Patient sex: M
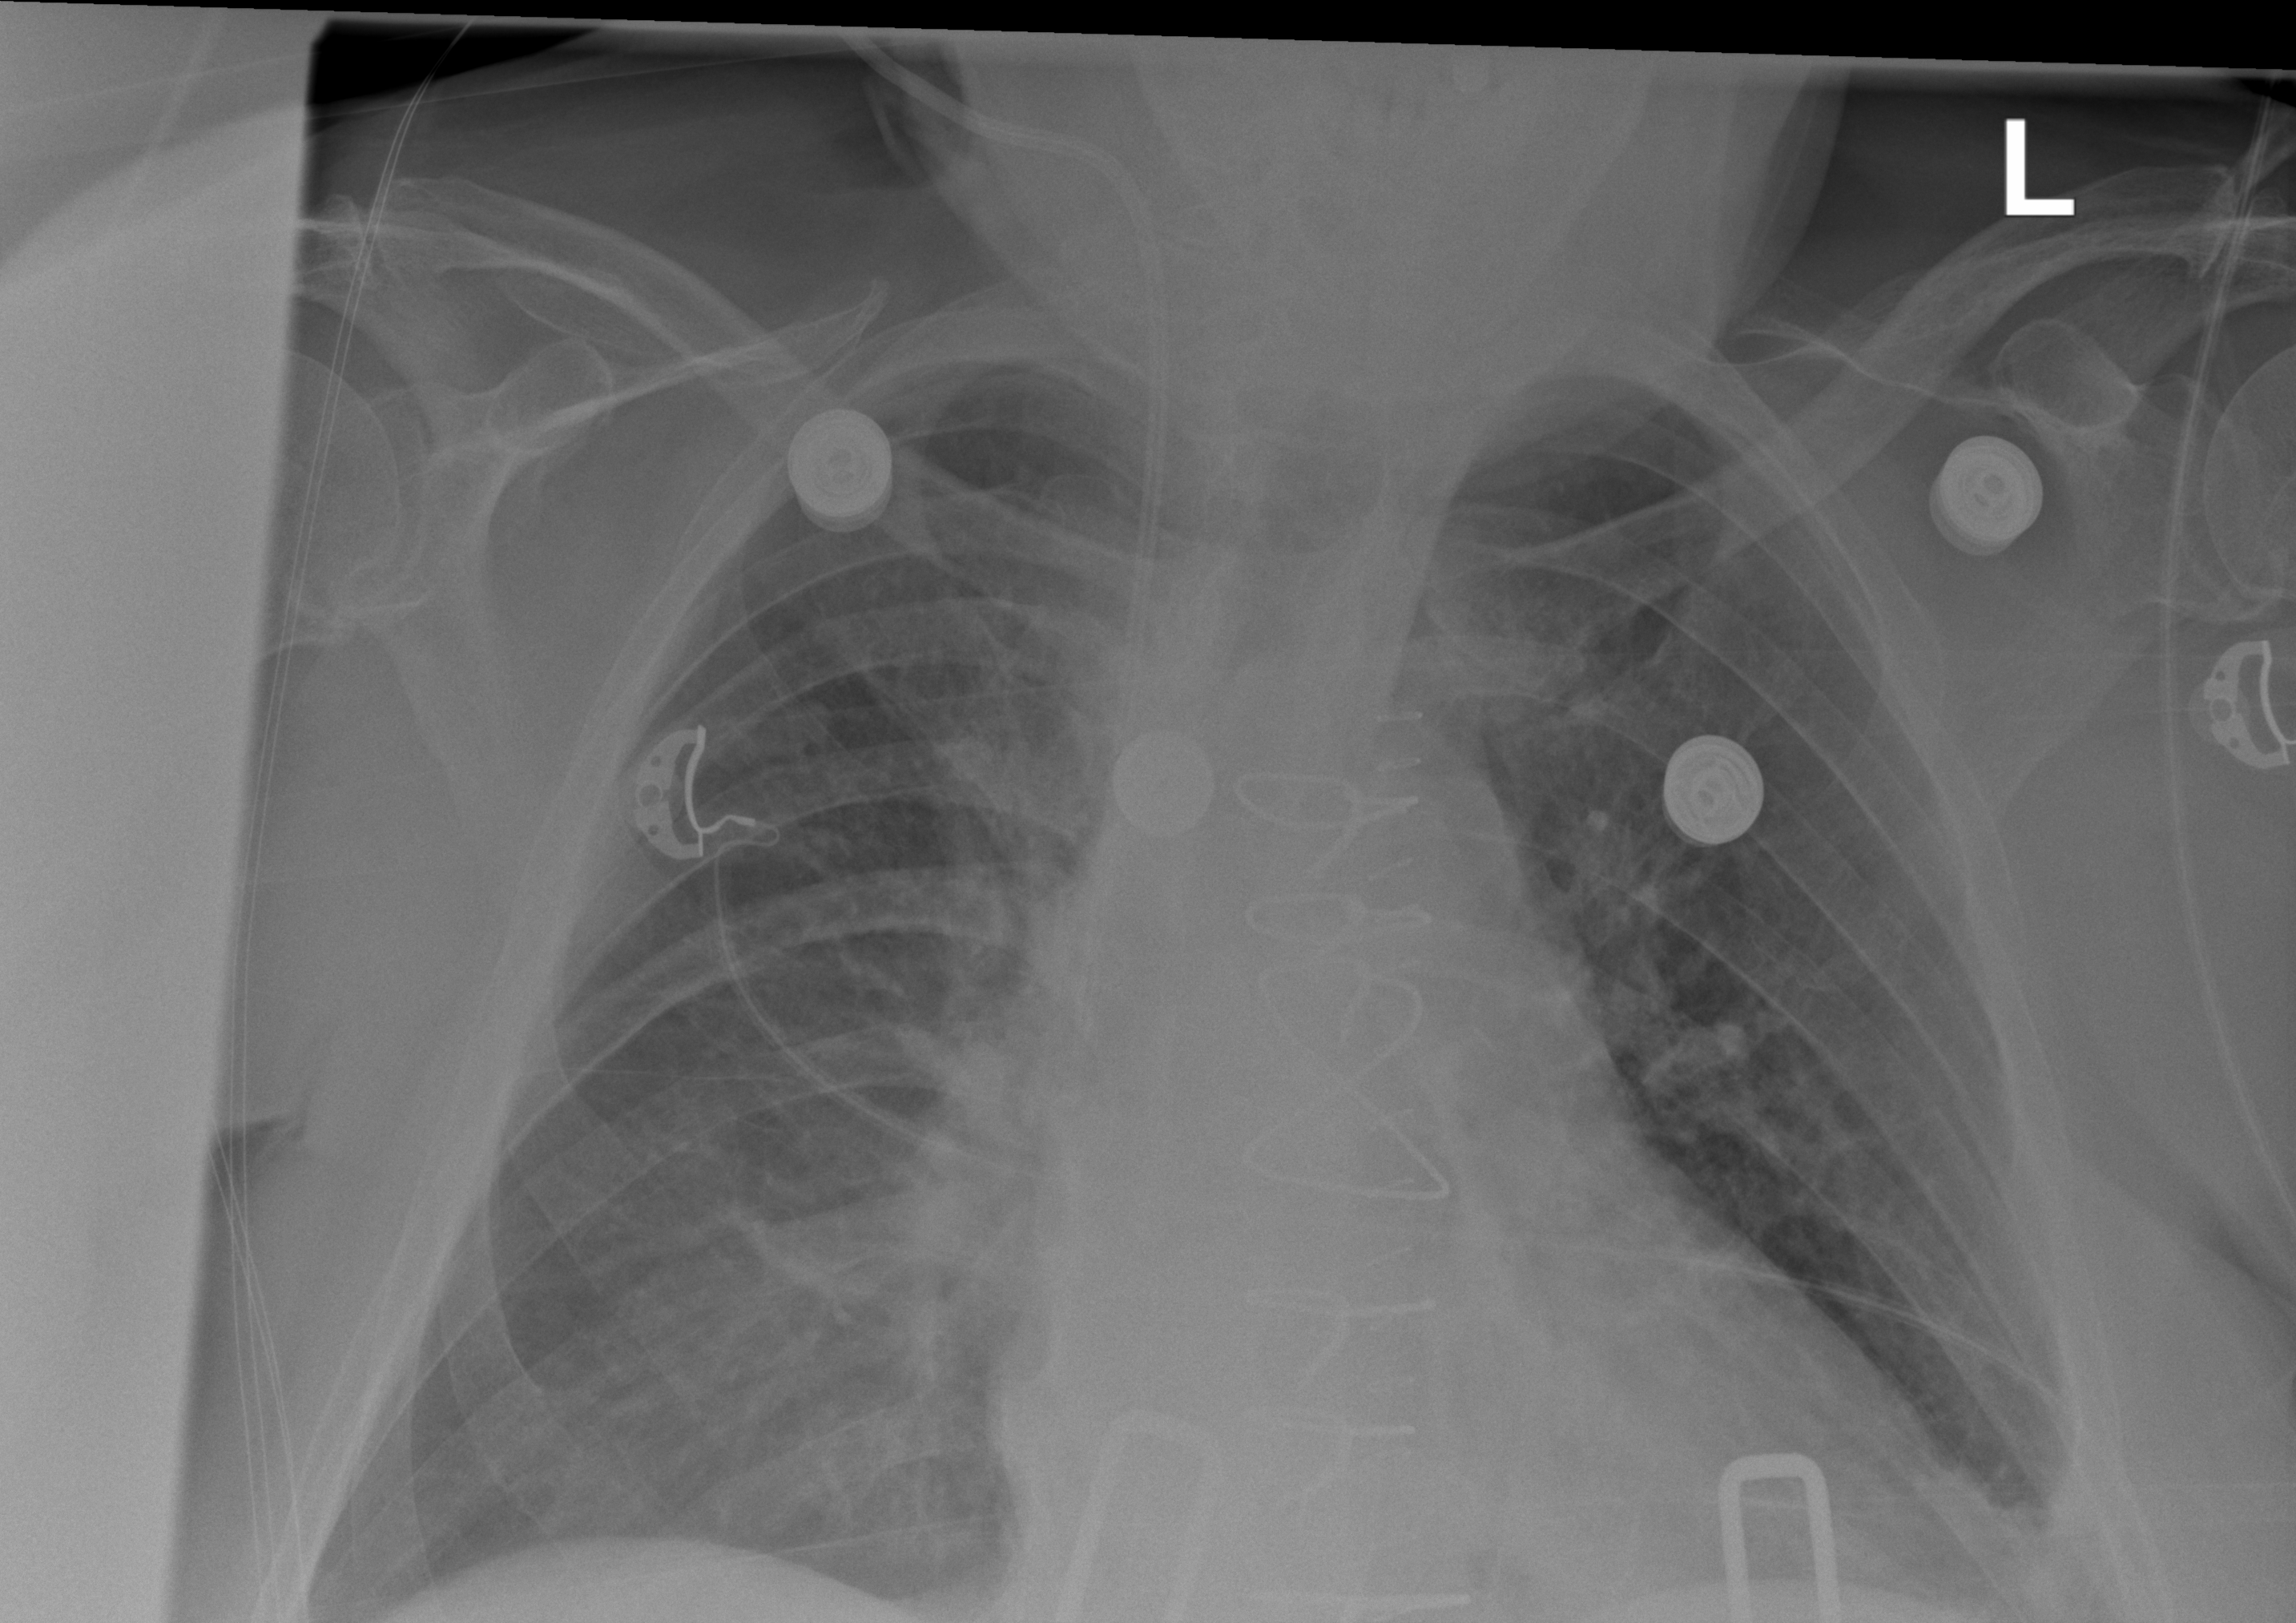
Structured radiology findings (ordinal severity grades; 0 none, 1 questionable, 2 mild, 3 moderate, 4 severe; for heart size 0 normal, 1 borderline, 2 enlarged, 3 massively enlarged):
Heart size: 2
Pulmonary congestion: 1
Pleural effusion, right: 0
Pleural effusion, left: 2
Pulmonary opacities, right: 0
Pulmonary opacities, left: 0
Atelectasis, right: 2
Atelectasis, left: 2